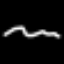
Label: squiggle